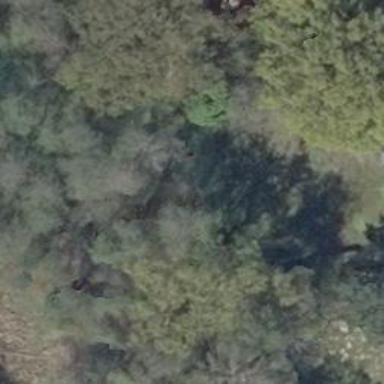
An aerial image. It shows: Natural monument of deciduous broadleaved tree.